Question: I need to add an additional column which will get the total sales %. I've attempted to do so by adding:
'''
Book_sales / SUM(Book_sales ) As 'Total_Sales%'
'''
However, this will not work. Because this is an aggregate function, SQL requires that I would group publ_id which I do not want to do
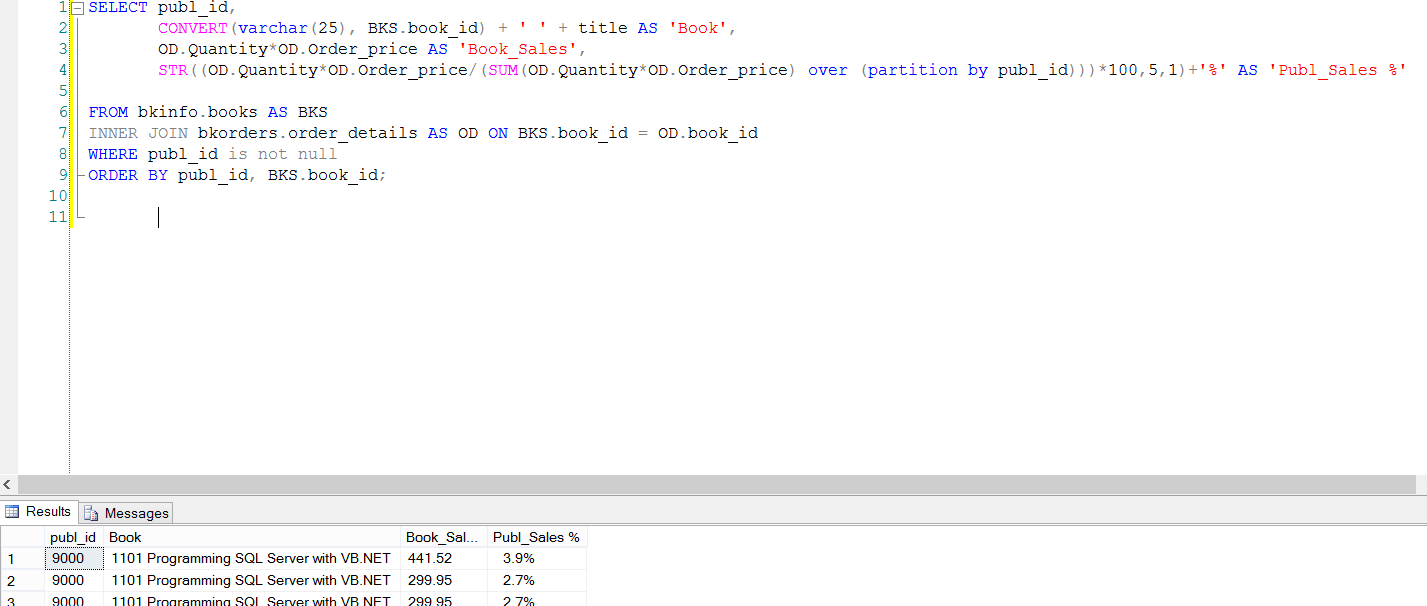
Answer: I think you should join your query with grouping query with totals:
'''
SELECT
....
OD.Quantity*OD.Order_price / SUM_OD.Book_Total As 'Total_Sales%'
....
FROM Books AS BKS
INNER JOIN order_details AS OD ON BKS.book_id=OD.book_id
INNER JOIN
( SELECT book_id,
SUM(Quantity*Order_price) as Book_Total
FROM order_details
GROUP BY book_id
) AS SUM_OD ON BKS.book_id=SUM_OD.book_id
'''